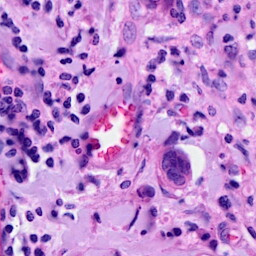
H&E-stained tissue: Breast